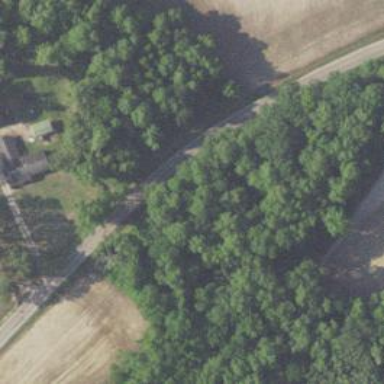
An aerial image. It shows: Culvert tunnel.